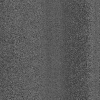
Atmospheric dust classification: dusty